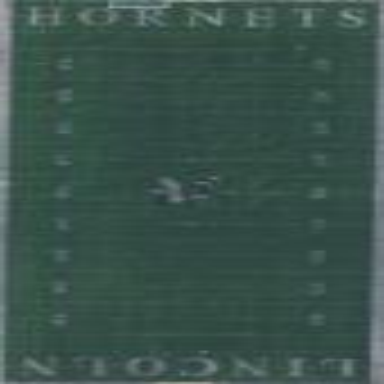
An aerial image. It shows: Pitch for American football with artificial turf surface.